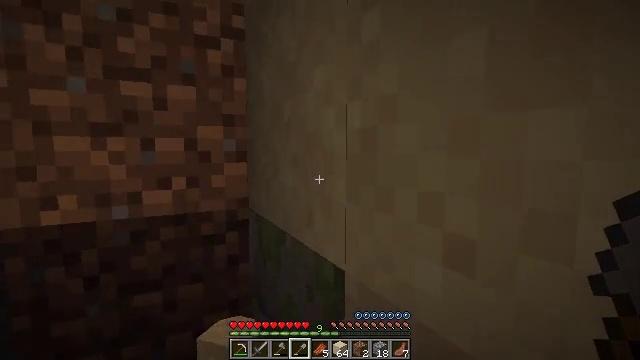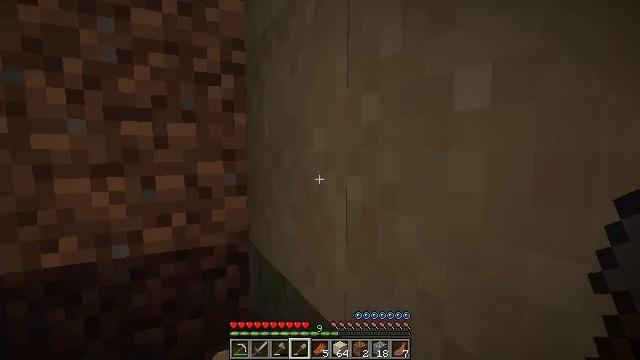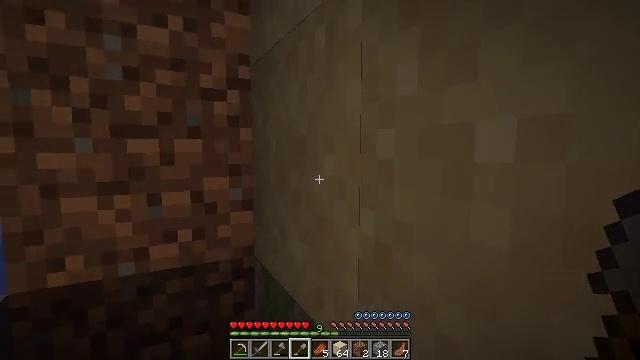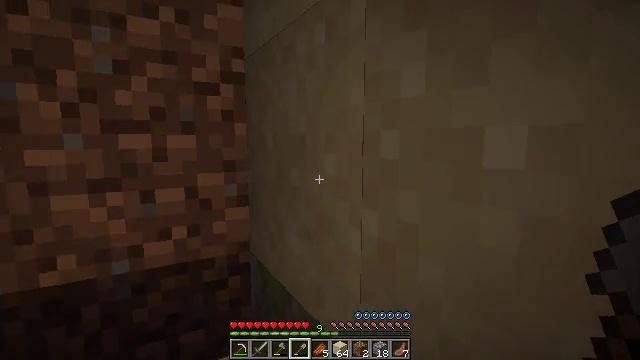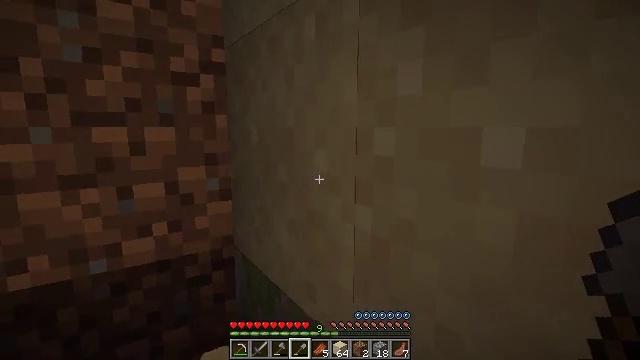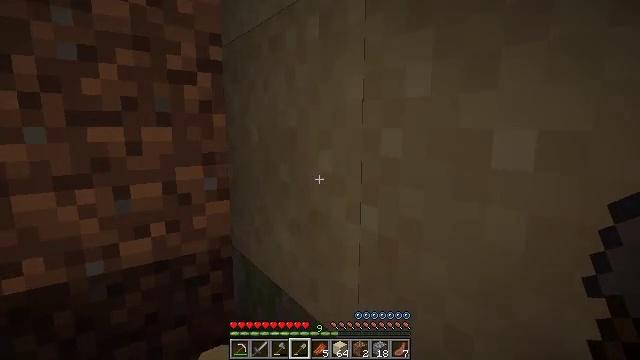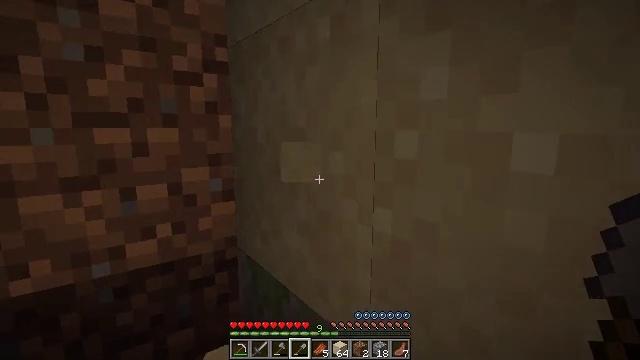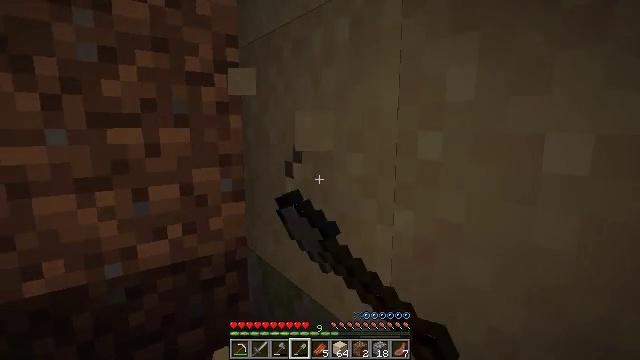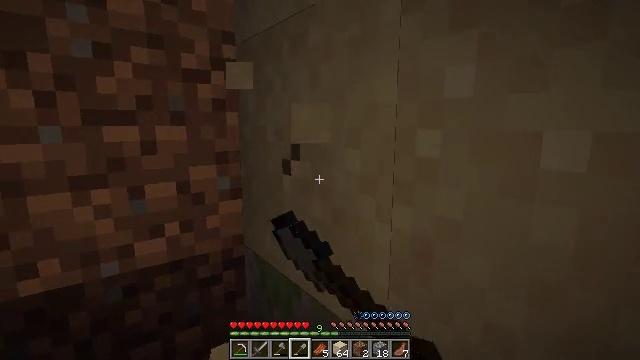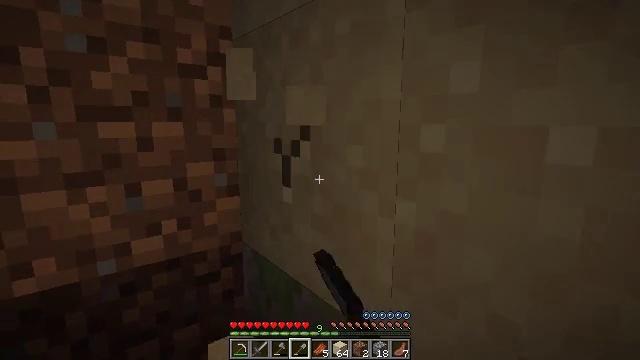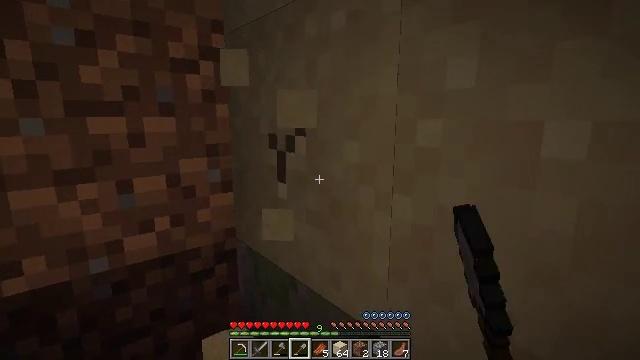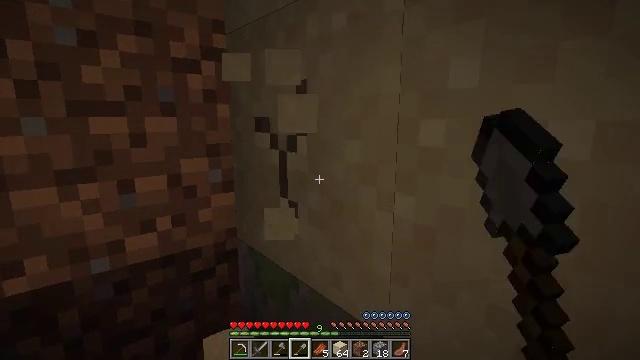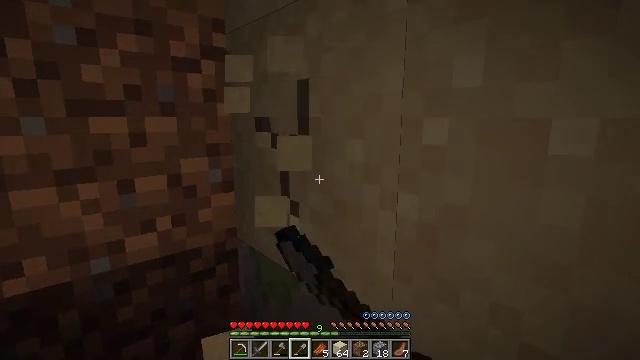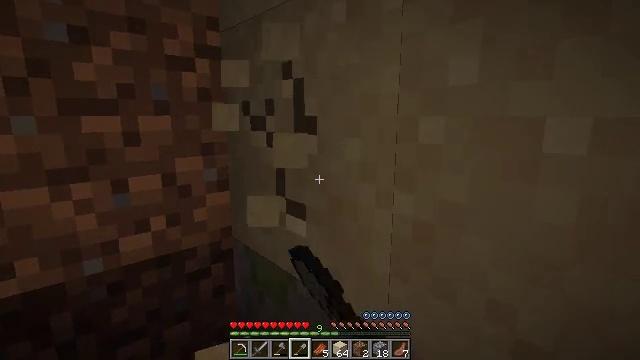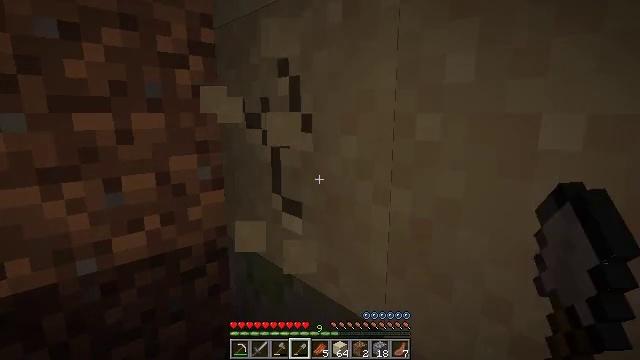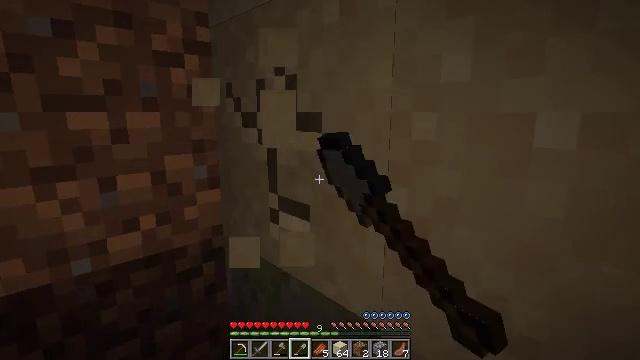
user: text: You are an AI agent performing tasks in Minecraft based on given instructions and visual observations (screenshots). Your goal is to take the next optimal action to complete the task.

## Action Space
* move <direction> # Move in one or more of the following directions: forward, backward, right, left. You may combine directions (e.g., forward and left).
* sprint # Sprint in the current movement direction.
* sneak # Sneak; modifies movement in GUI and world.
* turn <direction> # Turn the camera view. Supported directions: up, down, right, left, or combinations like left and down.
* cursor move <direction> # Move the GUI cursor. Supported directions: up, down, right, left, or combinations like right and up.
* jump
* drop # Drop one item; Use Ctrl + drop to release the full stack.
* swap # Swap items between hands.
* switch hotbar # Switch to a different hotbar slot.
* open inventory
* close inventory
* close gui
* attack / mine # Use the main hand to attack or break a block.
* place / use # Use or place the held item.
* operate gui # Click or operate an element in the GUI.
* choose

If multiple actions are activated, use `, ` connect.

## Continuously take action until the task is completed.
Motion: motion action
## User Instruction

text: Break the sand block.
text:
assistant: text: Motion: move left
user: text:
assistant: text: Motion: move left
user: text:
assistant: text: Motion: move left, turn right and down
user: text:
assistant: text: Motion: move left, turn right and down
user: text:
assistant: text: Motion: turn right
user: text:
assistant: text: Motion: attack / mine
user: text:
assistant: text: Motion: attack / mine
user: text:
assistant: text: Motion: attack / mine
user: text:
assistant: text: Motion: turn right, attack / mine
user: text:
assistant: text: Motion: turn right, attack / mine
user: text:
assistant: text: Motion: attack / mine
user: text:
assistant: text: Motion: attack / mine
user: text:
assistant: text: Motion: turn right, attack / mine
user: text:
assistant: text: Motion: turn right, attack / mine
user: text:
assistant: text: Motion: attack / mine
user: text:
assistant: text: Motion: attack / mine
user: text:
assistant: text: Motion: attack / mine
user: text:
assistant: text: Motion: attack / mine
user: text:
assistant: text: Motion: attack / mine
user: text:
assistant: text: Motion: attack / mine
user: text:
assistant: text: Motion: attack / mine
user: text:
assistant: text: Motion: turn right, attack / mine
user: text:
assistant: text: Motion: turn right, attack / mine
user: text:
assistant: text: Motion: turn right, attack / mine
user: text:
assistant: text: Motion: move left, turn right, attack / mine
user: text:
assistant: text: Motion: move left, turn right, attack / mine
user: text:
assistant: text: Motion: move left, turn right, attack / mine
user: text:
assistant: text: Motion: move left, turn right, attack / mine
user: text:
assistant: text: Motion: move left, turn right, attack / mine
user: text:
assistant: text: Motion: move left, turn right, attack / mine